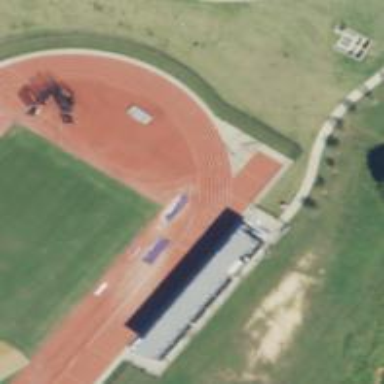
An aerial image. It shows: Athletics track located on leisure land.